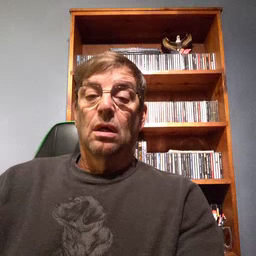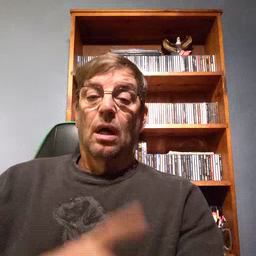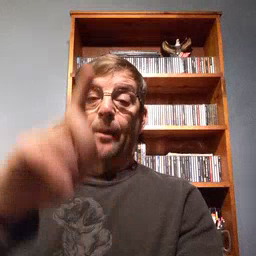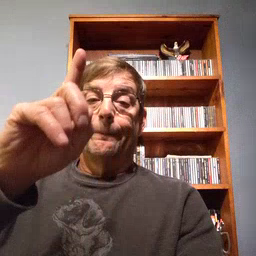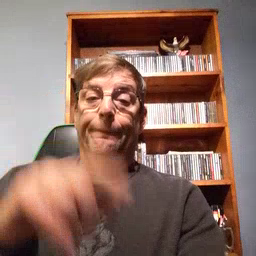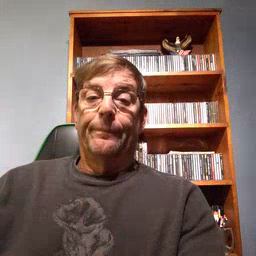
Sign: up